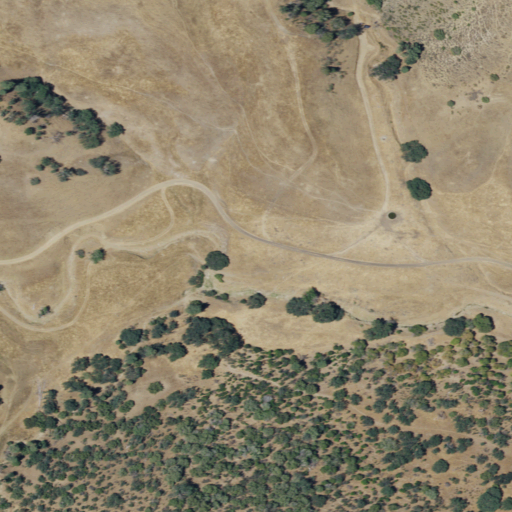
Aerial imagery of valley in California named Log Cabin Canyon containing grassland, mixed forest, and shrub